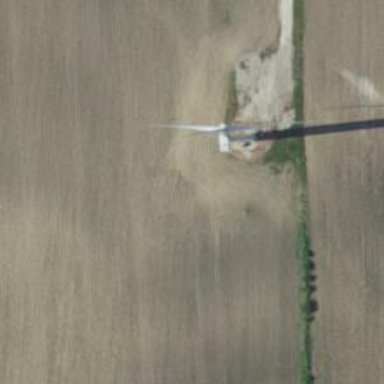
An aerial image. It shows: Wind generator with horizontal axis. The generator is wind turbine.